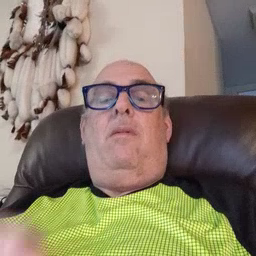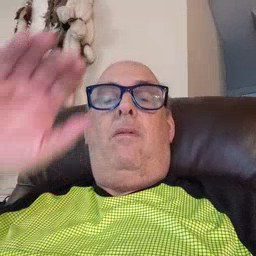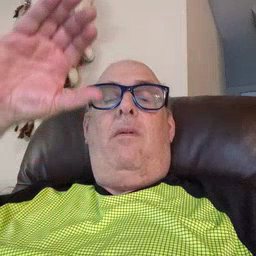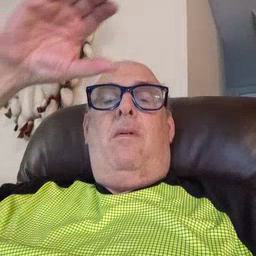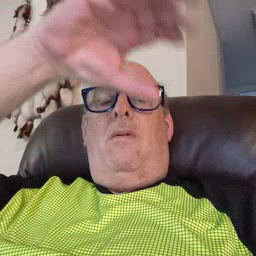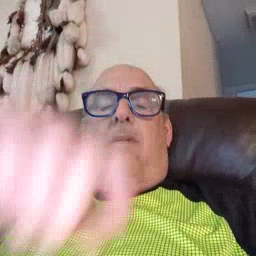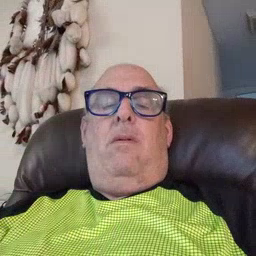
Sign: cloud